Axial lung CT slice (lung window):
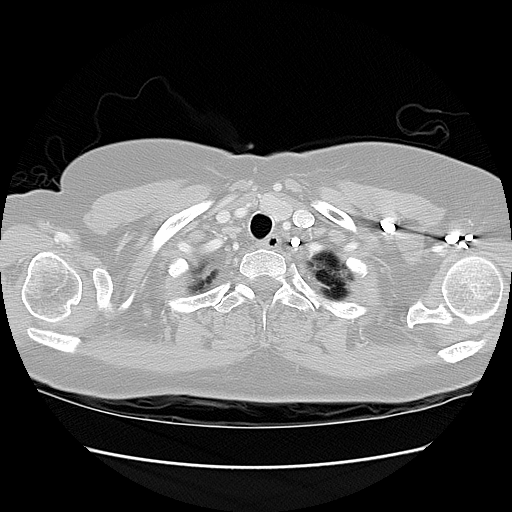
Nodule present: no